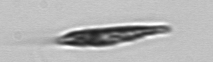
Label: Euglena